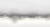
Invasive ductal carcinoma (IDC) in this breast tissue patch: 0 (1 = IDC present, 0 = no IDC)